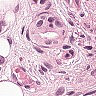
Metastatic tissue present: yes